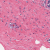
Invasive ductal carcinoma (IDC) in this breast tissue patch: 0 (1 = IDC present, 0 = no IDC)